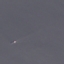
Land use / land cover class: SeaLake